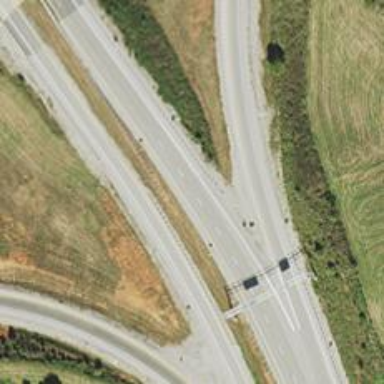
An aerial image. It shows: Asphalt motorway link.